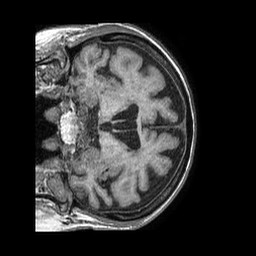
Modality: T1w
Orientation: coronal
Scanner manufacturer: philips
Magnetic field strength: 1.5 T
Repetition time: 0.007854 s
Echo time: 0.003627 s